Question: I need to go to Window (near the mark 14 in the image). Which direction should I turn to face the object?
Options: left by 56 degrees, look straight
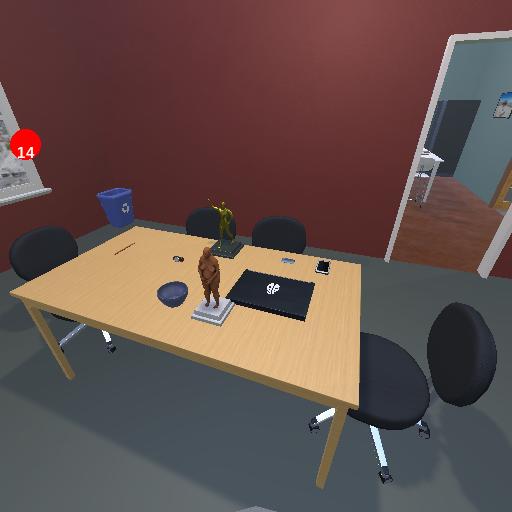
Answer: left by 56 degrees